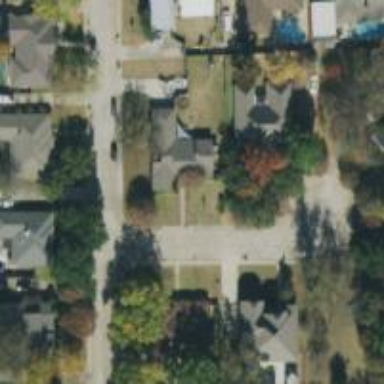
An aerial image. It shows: Residential road.